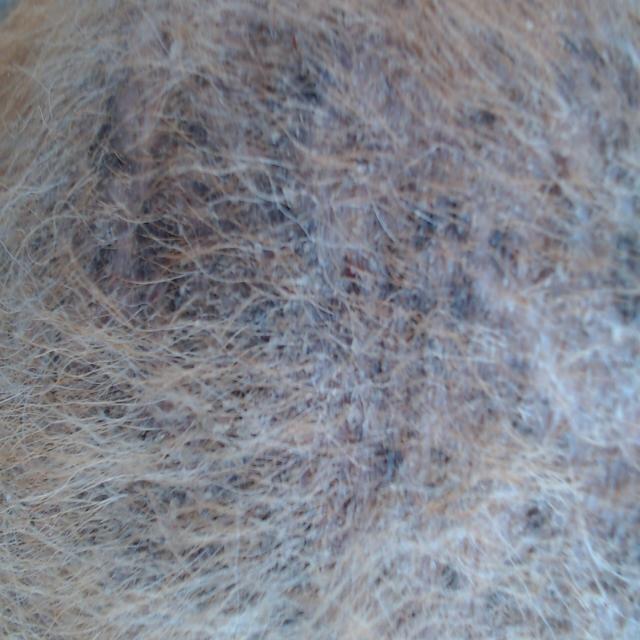
Canine demodicosis (Demodex mange) — caused by Demodex canis mites. Presents with alopecia, follicular papules, pustules, and comedones. Often localized on face and forelimbs.